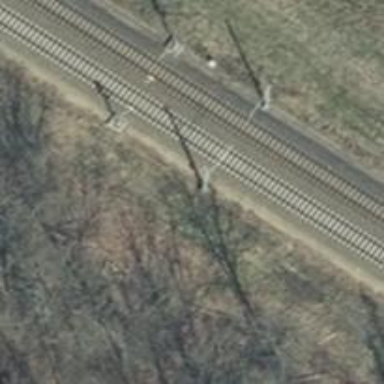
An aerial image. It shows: Milestone along the railway with catenary mast.